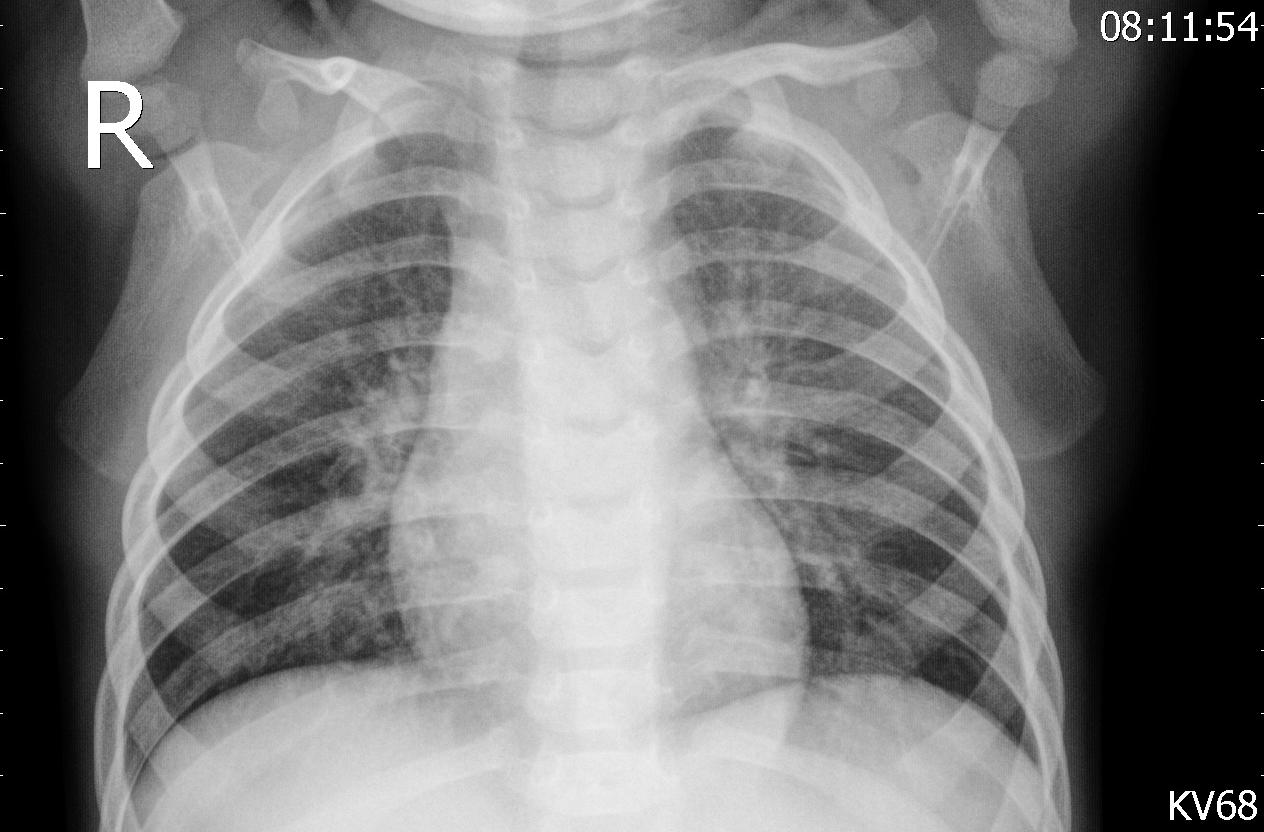
Diagnosis: PNEUMONIA